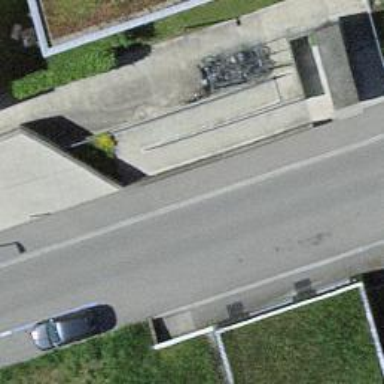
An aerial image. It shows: Footway with concrete surface.